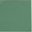
Piece: xx